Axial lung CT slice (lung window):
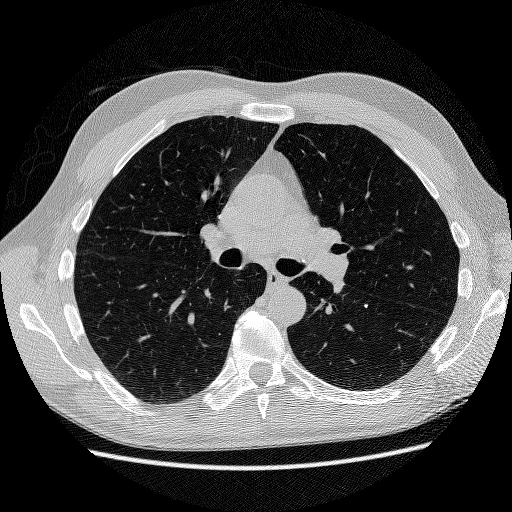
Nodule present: no